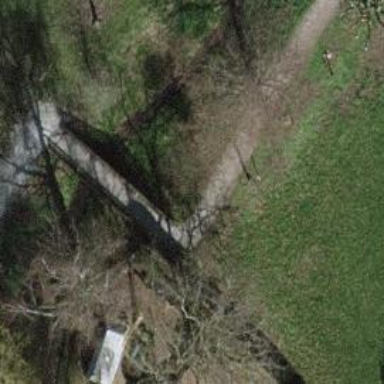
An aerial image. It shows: Fence along bridge.